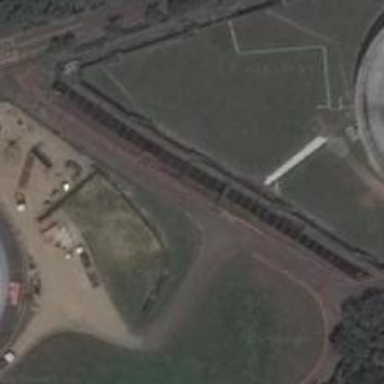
Two circular buildings locate in the open space between two pieces of woods .